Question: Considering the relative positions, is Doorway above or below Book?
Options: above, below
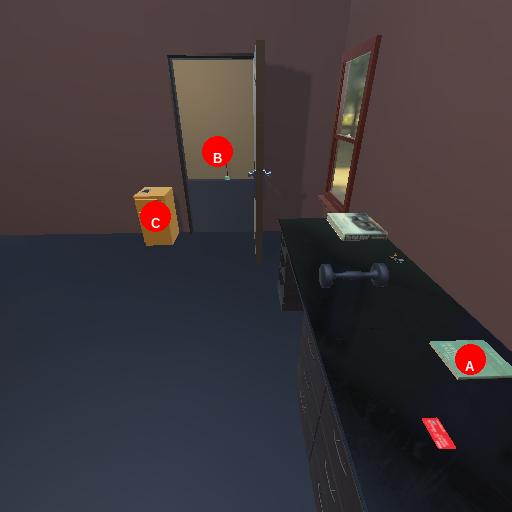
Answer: above